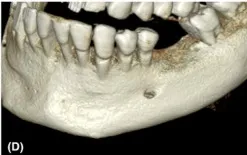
(D) 3D model of the left side showing usual foramen's architecture.
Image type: radiology (ct)